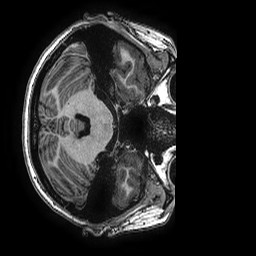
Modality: T1w
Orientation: axial
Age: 24
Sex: female
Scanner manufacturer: ge
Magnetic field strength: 3 T
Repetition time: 0.00766 s
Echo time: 0.003476 s